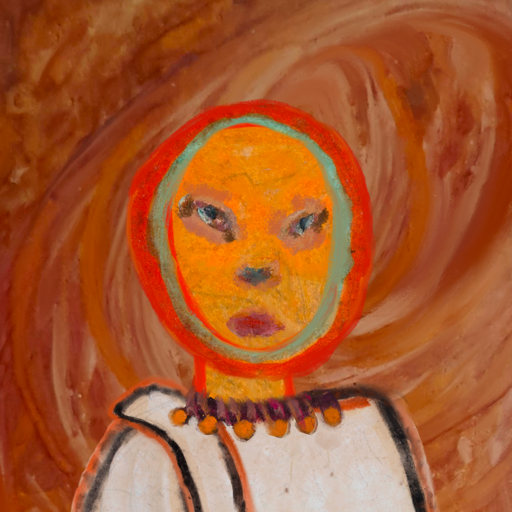
Background: Pious_Lady, Head And Neck Front: Sisters, Face Front: Boggyland, Bust: Roy_Bahadur, Hair Front: Sisters, Head Accessory: Blank, Second Necklace: Blank, Necklace: Doll, Baby: Blank